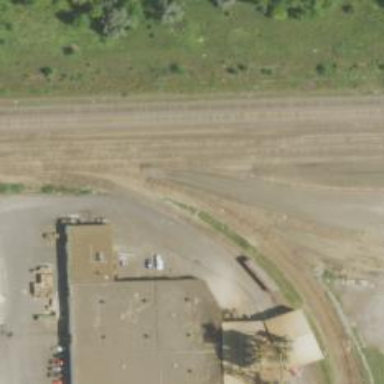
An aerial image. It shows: Railway yard.